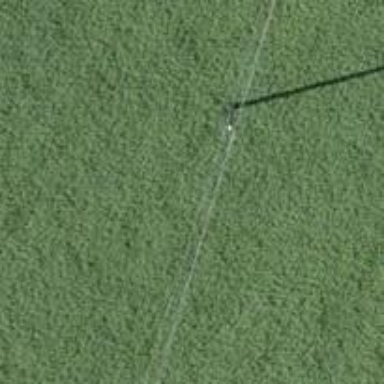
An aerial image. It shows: Power pole.